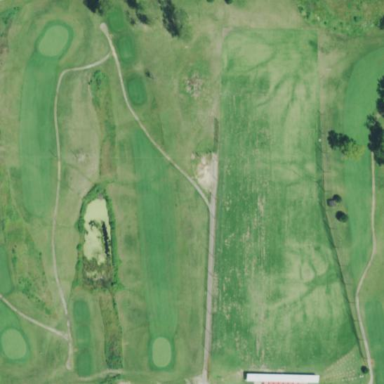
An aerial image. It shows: Golf course.